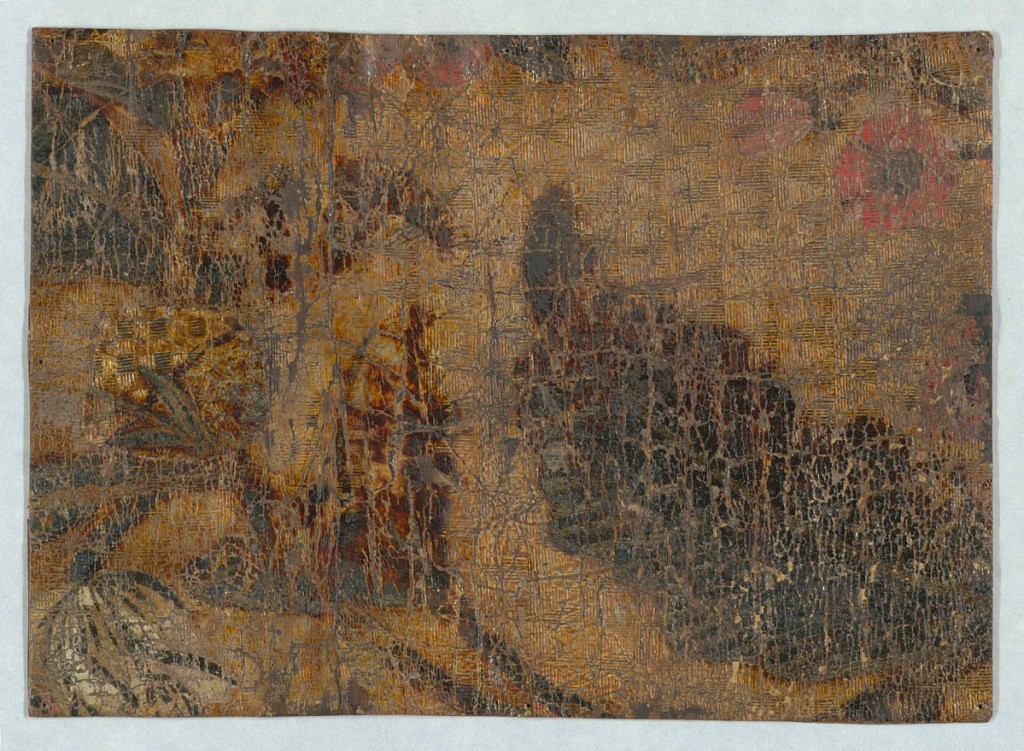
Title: Sidewall
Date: ca. 1700
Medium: Leather, stamped, silvered, painted
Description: Diapered field of varnished silver; foliage and flowers.